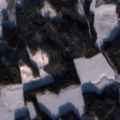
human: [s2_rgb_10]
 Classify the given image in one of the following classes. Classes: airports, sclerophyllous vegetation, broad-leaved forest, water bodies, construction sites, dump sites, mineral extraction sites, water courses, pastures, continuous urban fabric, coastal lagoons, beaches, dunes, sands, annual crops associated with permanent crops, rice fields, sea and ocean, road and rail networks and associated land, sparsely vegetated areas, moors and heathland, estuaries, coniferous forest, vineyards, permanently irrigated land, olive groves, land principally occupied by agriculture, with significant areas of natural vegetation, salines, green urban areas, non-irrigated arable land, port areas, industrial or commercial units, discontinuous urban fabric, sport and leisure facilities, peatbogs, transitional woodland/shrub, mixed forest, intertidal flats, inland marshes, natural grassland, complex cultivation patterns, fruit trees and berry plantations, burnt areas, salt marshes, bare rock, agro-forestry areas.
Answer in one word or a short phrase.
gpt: non-irrigated arable land, coniferous forest, mixed forest